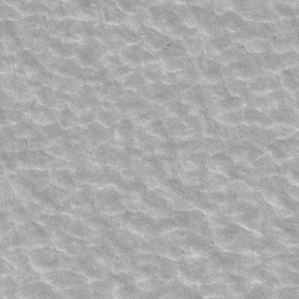
Label: frost